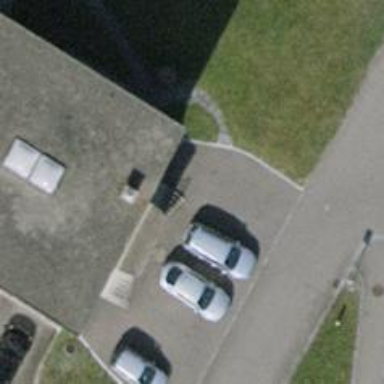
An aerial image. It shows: Surveillance object is present in the image.